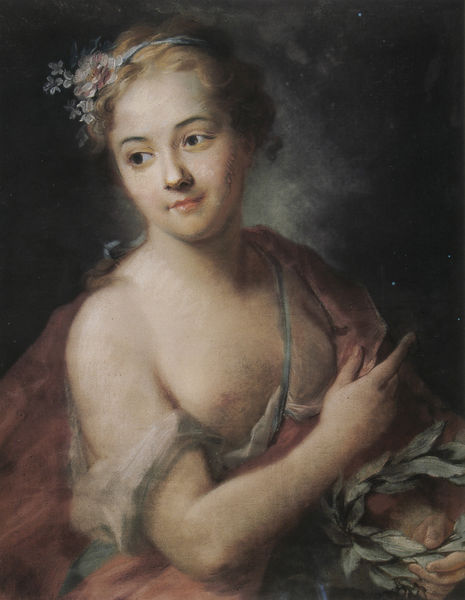
Titel: Nymphe de la suite d'Apollon tenant une couronne de lauriers
Künstler: Maurice Quentin de La Tour
Standort: Saint-Quentin
Institution: Musée Antoine Lécuyer
Schlagwörter: akt, blau, blätter, dunkel, gemälde, hand, haut, kopf, nackt, schatten, umhang, weiß, wolken, grün, mädchen, bewegung, blume, blumen, braun, brust, busen, finger, frau, frisur, geste, grau, haar, hell, hintergrund, kleid, licht, mund, nase, ohr, pastell, profil, schwarz, blick, blüte, blüten, dame, rose, rot, schleier, tuch, beige, malerei, blond, jung, arm, arme, augen, band, bluse, gesicht, haarschmuck, halten, hals, holland, hände, portrait, porträt, öl, auge, gewand, haare, halbfigur, mantel, sitzend, augenbrauen, brustbild, haarreif, kinn, lippe, lippen, locken, ohren, prtrait, rokoko, rosa, schulter, schön, lächeln, spanien, brüste, wangen, italien, backen, haarband, romantik, zeigefinger, zopf, goya, muse, halbakt, halbnackt, wange, brustwarze, ellenbogen, zeigen, feinmalerei, transparenz, oberkörper, entblösst, oberarm, ideal, jugend, schönheit, leinwand, allegorie, kranz, lorbeer, lorbeeren, lorbeerkranz, mythologie, rau, gestus, efeu, antik, nymphe, durchsichtig, backe, reif, fingerzeig, venus, leicht, deuten, weich, kopfschmuck, träger, rundung, nattier, klassisch, pastellig, lieblich, hintergrung, augenlid, lid, viktoria, primamalerei, augapfel, kleidd, kussmund, zeigend, finder, scheier, haareif, entblösste brust, als viktoria, pastelling, halber akt, blumen im haar, haarreig, gestut, flemmisch, brustbild porträt, zeigefiger